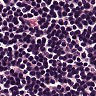
Metastatic tissue present: no